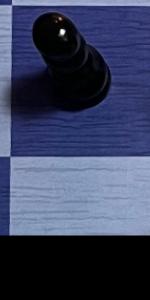
Label: Empty